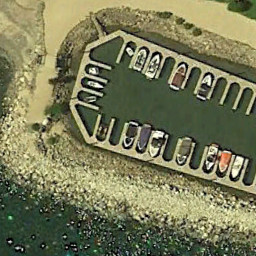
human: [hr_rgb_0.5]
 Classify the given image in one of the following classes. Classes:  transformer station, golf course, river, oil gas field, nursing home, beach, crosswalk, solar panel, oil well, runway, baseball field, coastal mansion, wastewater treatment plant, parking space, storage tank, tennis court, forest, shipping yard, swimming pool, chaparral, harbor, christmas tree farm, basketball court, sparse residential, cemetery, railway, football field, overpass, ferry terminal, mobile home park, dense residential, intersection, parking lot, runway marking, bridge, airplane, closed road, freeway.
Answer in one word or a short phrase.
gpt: ferry terminal